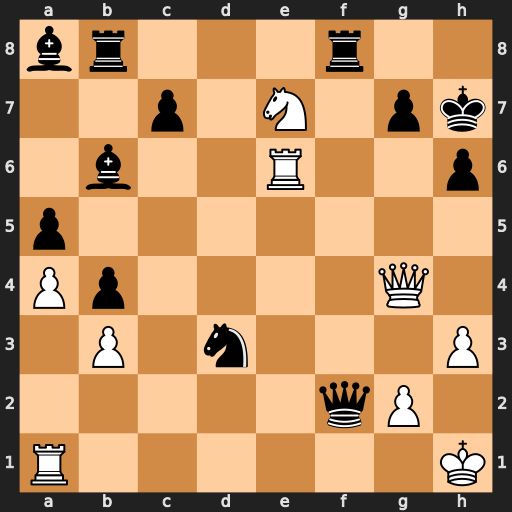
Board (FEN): br3r2/2p1N1pk/1b2R2p/p7/Pp4Q1/1P1n3P/5qP1/R6K
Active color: w
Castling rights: -
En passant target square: -
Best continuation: Rxh6+ gxh6 Qg6+ Kh8 Qxh6#